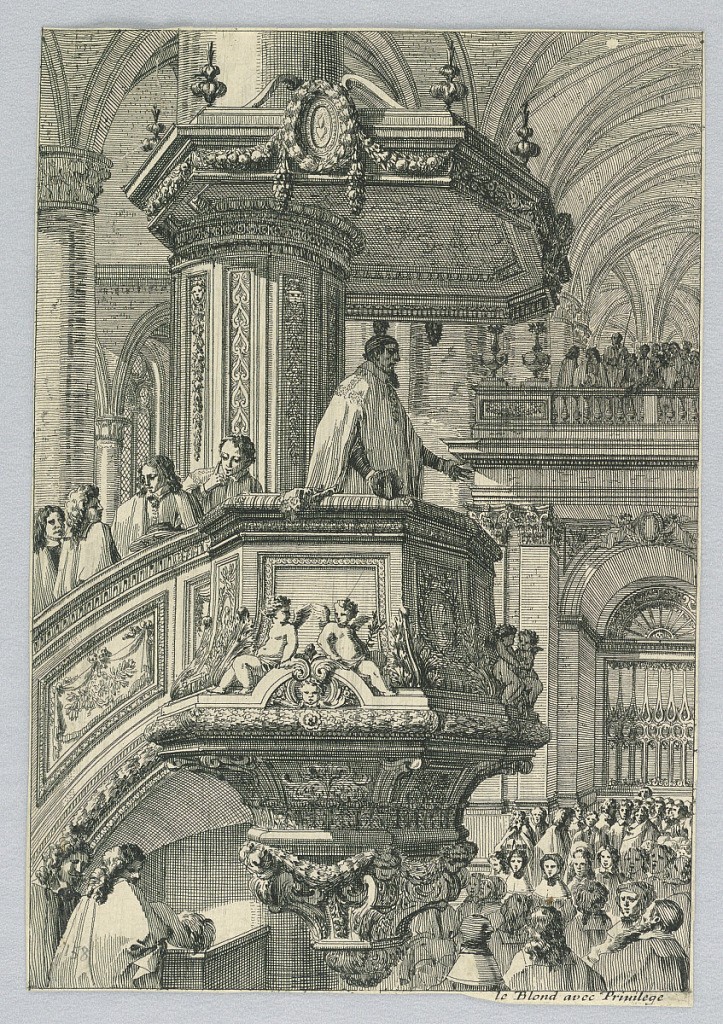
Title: Design for Pulpit
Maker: Jean Le Pautre, French, 1618–1682
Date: ca. 1670
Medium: Etching on paper
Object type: Print
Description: Verso: blotted black crayon sketch: segments.